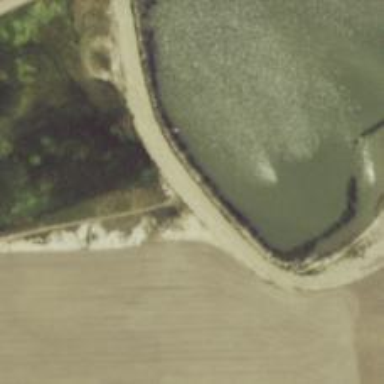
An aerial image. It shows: Dam along waterway.